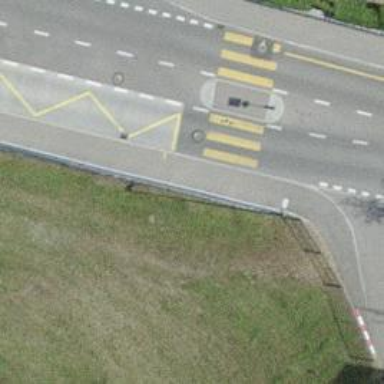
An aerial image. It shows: Pedestrian crossing with zebra markings on the footway.